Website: home-depot
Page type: account-selection
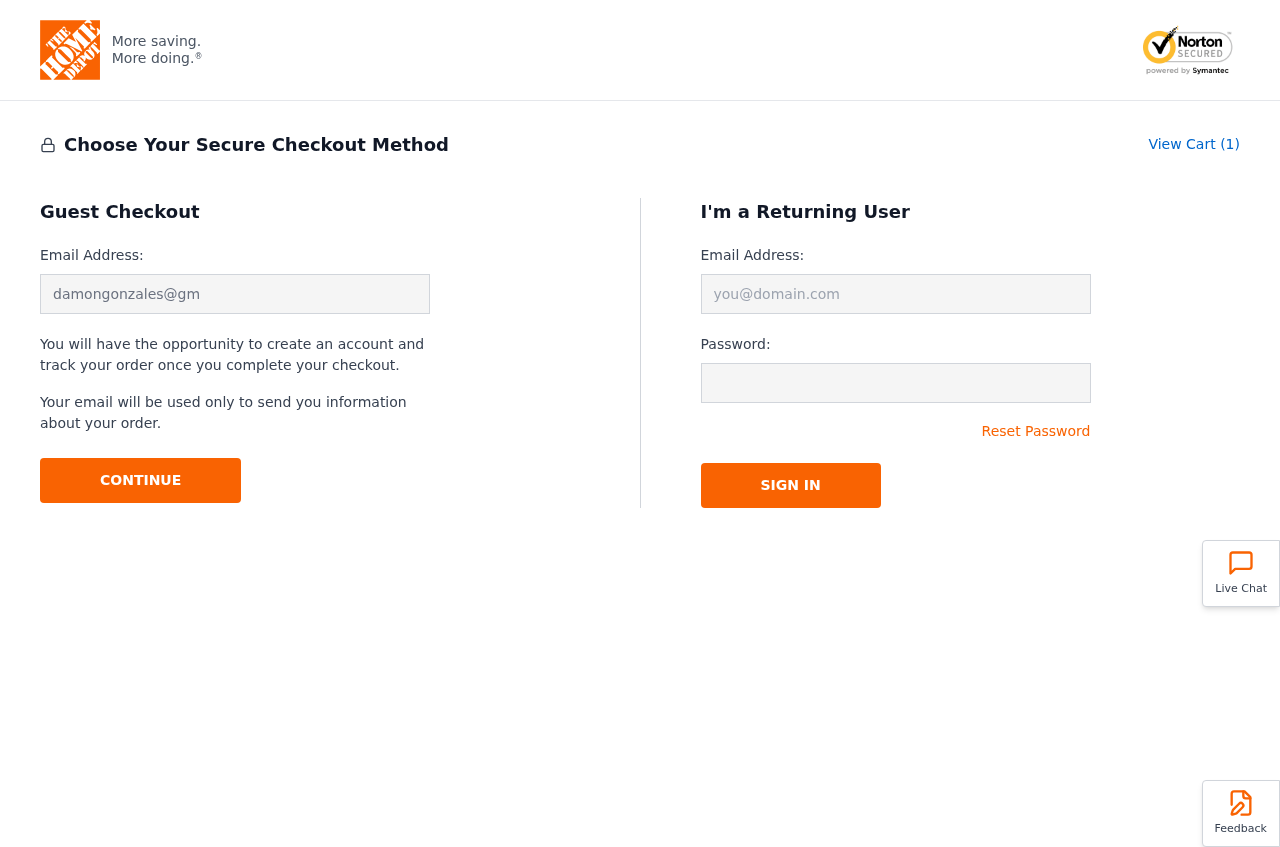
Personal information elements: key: PII_EMAIL
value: damongonzales@gmail.com
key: PII_LOGIN_USERNAME
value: damon.gonzales
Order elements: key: ORDER_NUM_ITEMS
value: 1